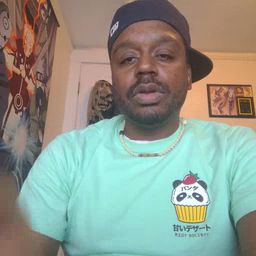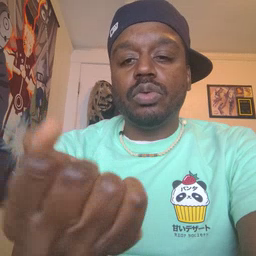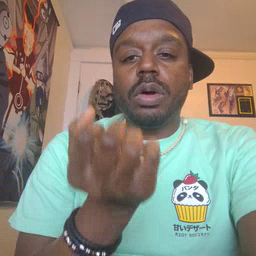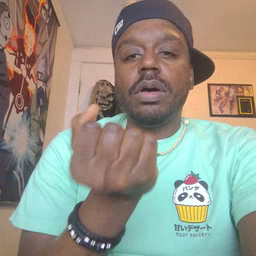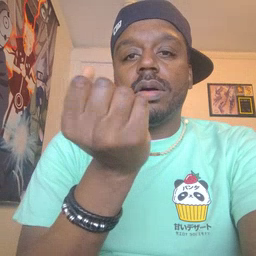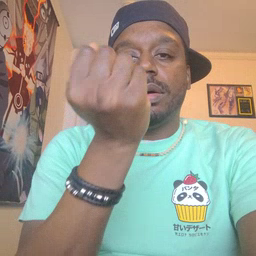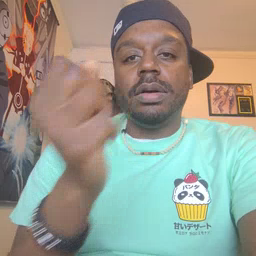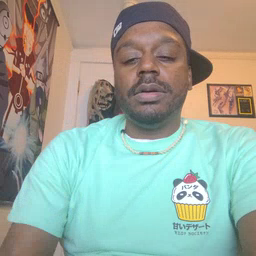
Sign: drawer